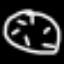
Label: clock